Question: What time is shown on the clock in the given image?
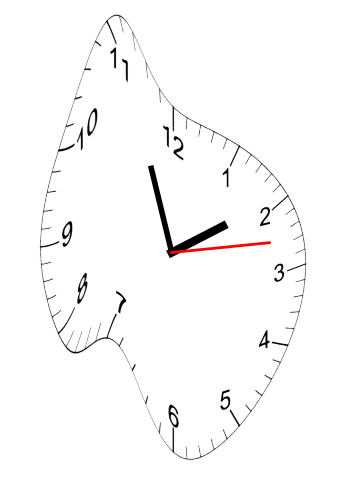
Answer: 01:56:13